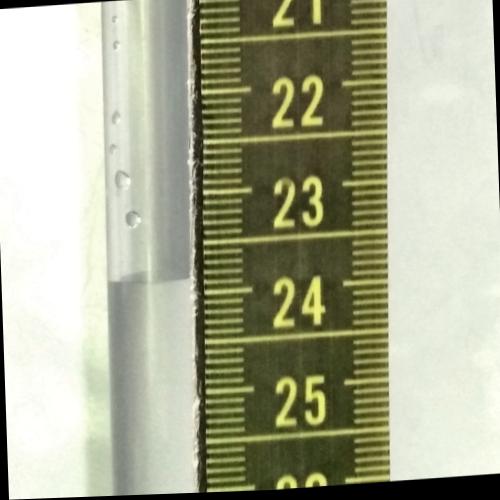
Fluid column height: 23.9 cm